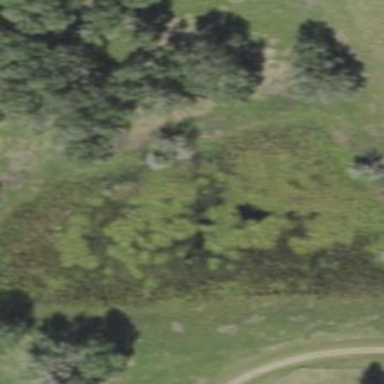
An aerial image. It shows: Marshy wetland area.